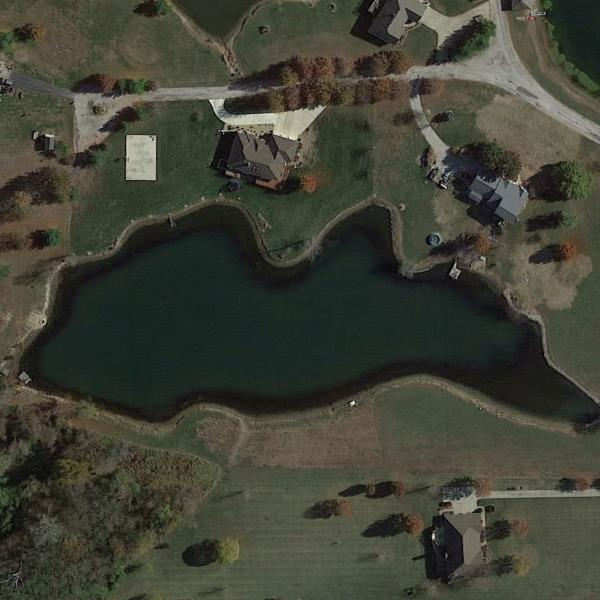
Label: Pond